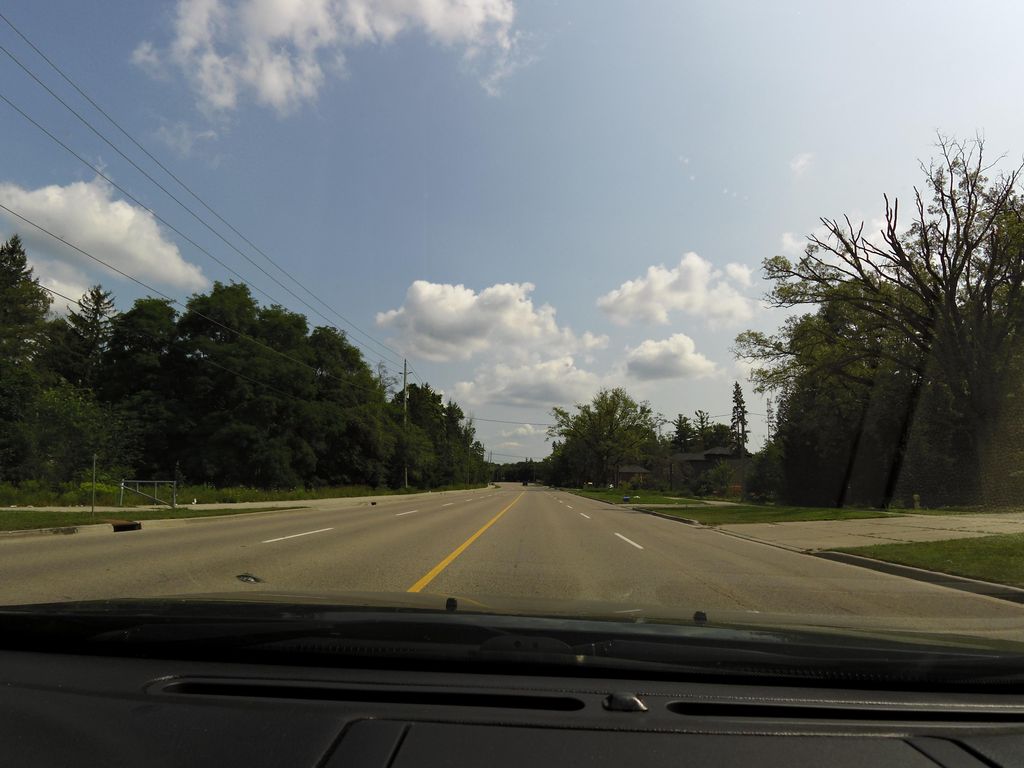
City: kitchener-waterloo